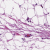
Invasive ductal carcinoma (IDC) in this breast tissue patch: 0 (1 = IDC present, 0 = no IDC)